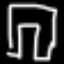
Label: pants